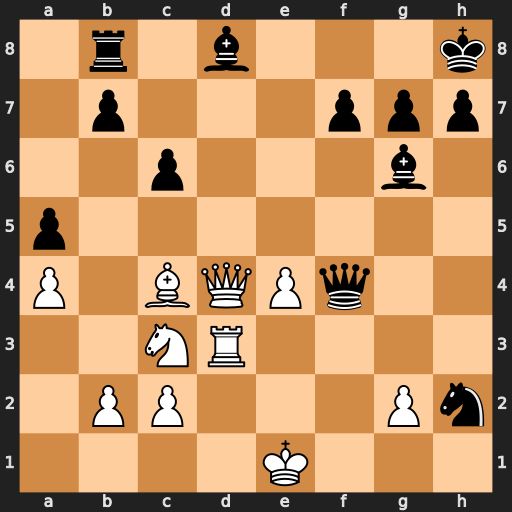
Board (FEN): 1r1b3k/1p3ppp/2p3b1/p7/P1BQPq2/2NR4/1PP3Pn/4K3
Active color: w
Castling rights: -
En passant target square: -
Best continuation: Qxd8+ Rxd8 Rxd8#